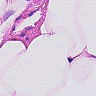
Metastatic tissue present: no